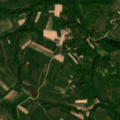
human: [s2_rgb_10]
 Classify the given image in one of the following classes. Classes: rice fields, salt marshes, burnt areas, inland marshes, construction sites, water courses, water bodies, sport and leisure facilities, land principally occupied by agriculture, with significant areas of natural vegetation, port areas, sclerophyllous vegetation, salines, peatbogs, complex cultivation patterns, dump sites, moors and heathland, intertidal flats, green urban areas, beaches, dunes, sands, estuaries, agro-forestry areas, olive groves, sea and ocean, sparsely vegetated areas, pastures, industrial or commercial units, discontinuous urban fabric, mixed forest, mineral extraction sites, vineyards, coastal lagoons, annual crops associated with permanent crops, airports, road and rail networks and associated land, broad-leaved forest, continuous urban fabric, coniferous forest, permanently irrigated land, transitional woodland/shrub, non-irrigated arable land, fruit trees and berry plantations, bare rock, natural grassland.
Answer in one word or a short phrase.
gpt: pastures, complex cultivation patterns, land principally occupied by agriculture, with significant areas of natural vegetation, broad-leaved forest